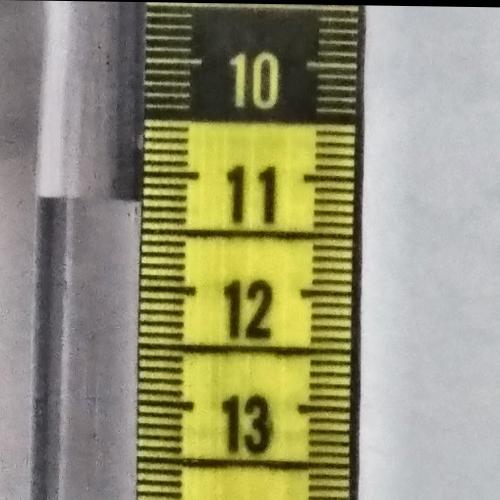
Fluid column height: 11.3 cm